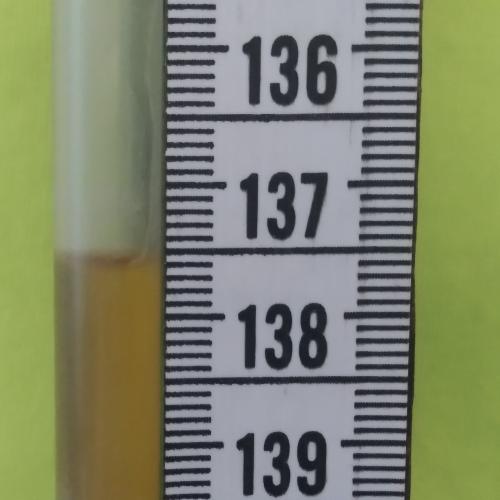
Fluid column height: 137.6 cm